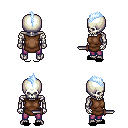
a pixel art fantasy rpg character, male body template, skeleton, brown tunic, magenta pants, white cyan mohawk hairstyle, black slippers, dagger, four views (front, back, left, right), 2x2 character sprite sheet, small pixel art, hard edges, no anti-aliasing